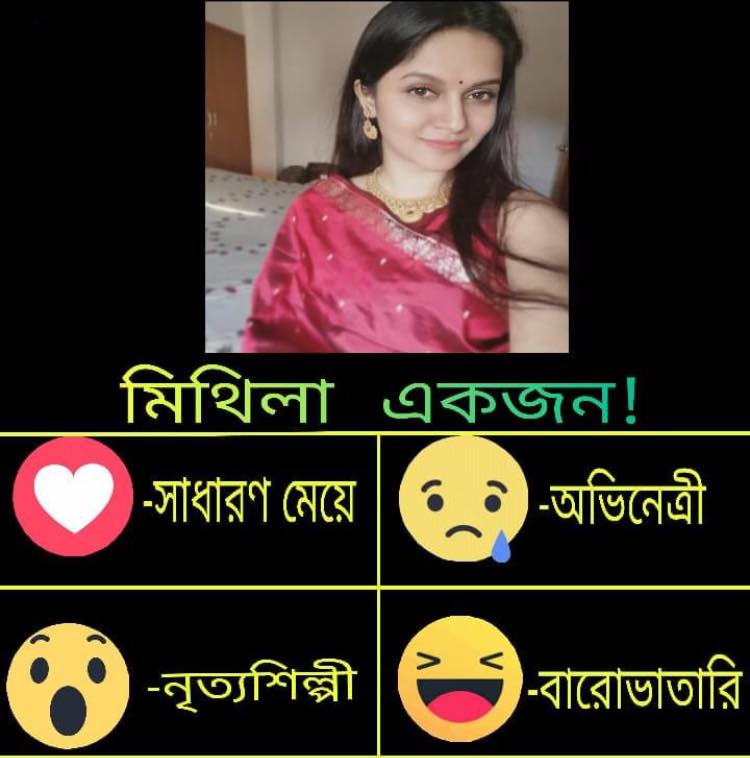
Caption: মিথিলা একজন !    সাধারণ মেয়ে    -অভিনেত্রী     -নৃত্যশিল্পী   -বারোভাতারি
Label: hate